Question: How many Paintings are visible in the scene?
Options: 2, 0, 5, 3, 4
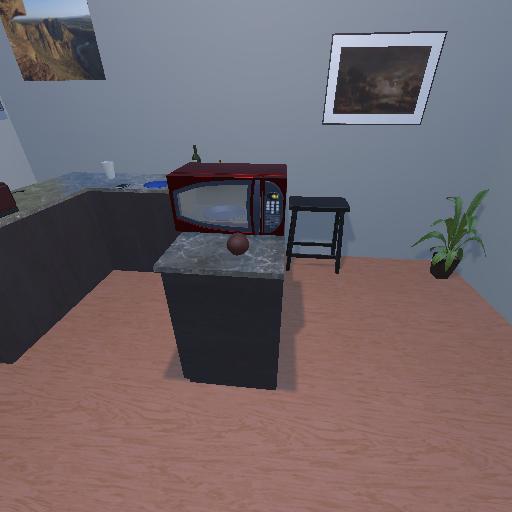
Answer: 2